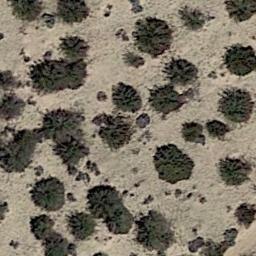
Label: chaparral